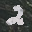
Label: 2